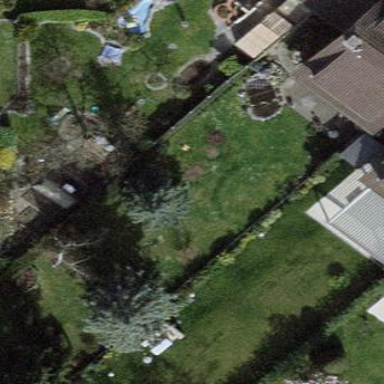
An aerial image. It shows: Garden surrounded by fence.